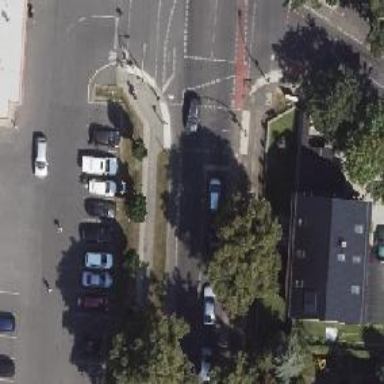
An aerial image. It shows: Road with traffic signals.